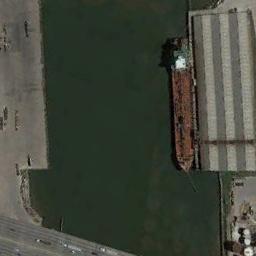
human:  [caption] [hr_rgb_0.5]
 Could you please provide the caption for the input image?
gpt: There is a ship in the green water on the shore .

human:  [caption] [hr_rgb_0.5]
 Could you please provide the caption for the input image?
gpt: The orange cargo ship is docked at the dock and a building is on the bank .

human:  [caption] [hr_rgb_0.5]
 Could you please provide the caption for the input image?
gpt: A ship is beside the dock .

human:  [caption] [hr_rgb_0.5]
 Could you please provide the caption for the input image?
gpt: An orange tanker docked at the dock .

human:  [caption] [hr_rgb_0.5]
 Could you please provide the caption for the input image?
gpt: The ship is at the harbor .